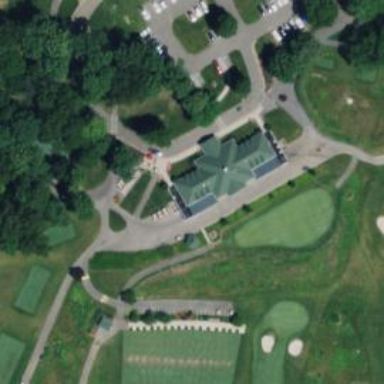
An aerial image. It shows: Pathway for golfing.